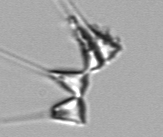
Label: Asterionellopsis_glacialis